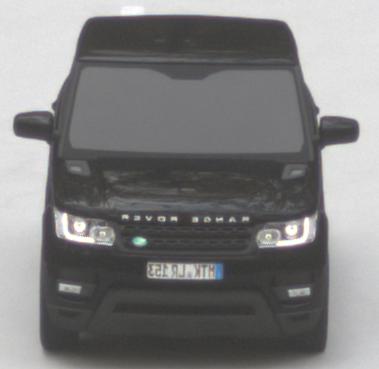
Make: Land Rover
Model: Range Rover Sport 5.0 V8 SC
Detailed model: Range Rover Sport (II)
Model produced from: 2013/09
Model produced until: 2015/07
Doors: 5
Color: black
Road condition: dry road
Daytime: morning or afternoon
Contrast: low contrast